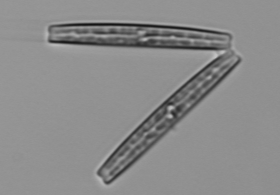
Label: Thalassionema